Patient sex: M
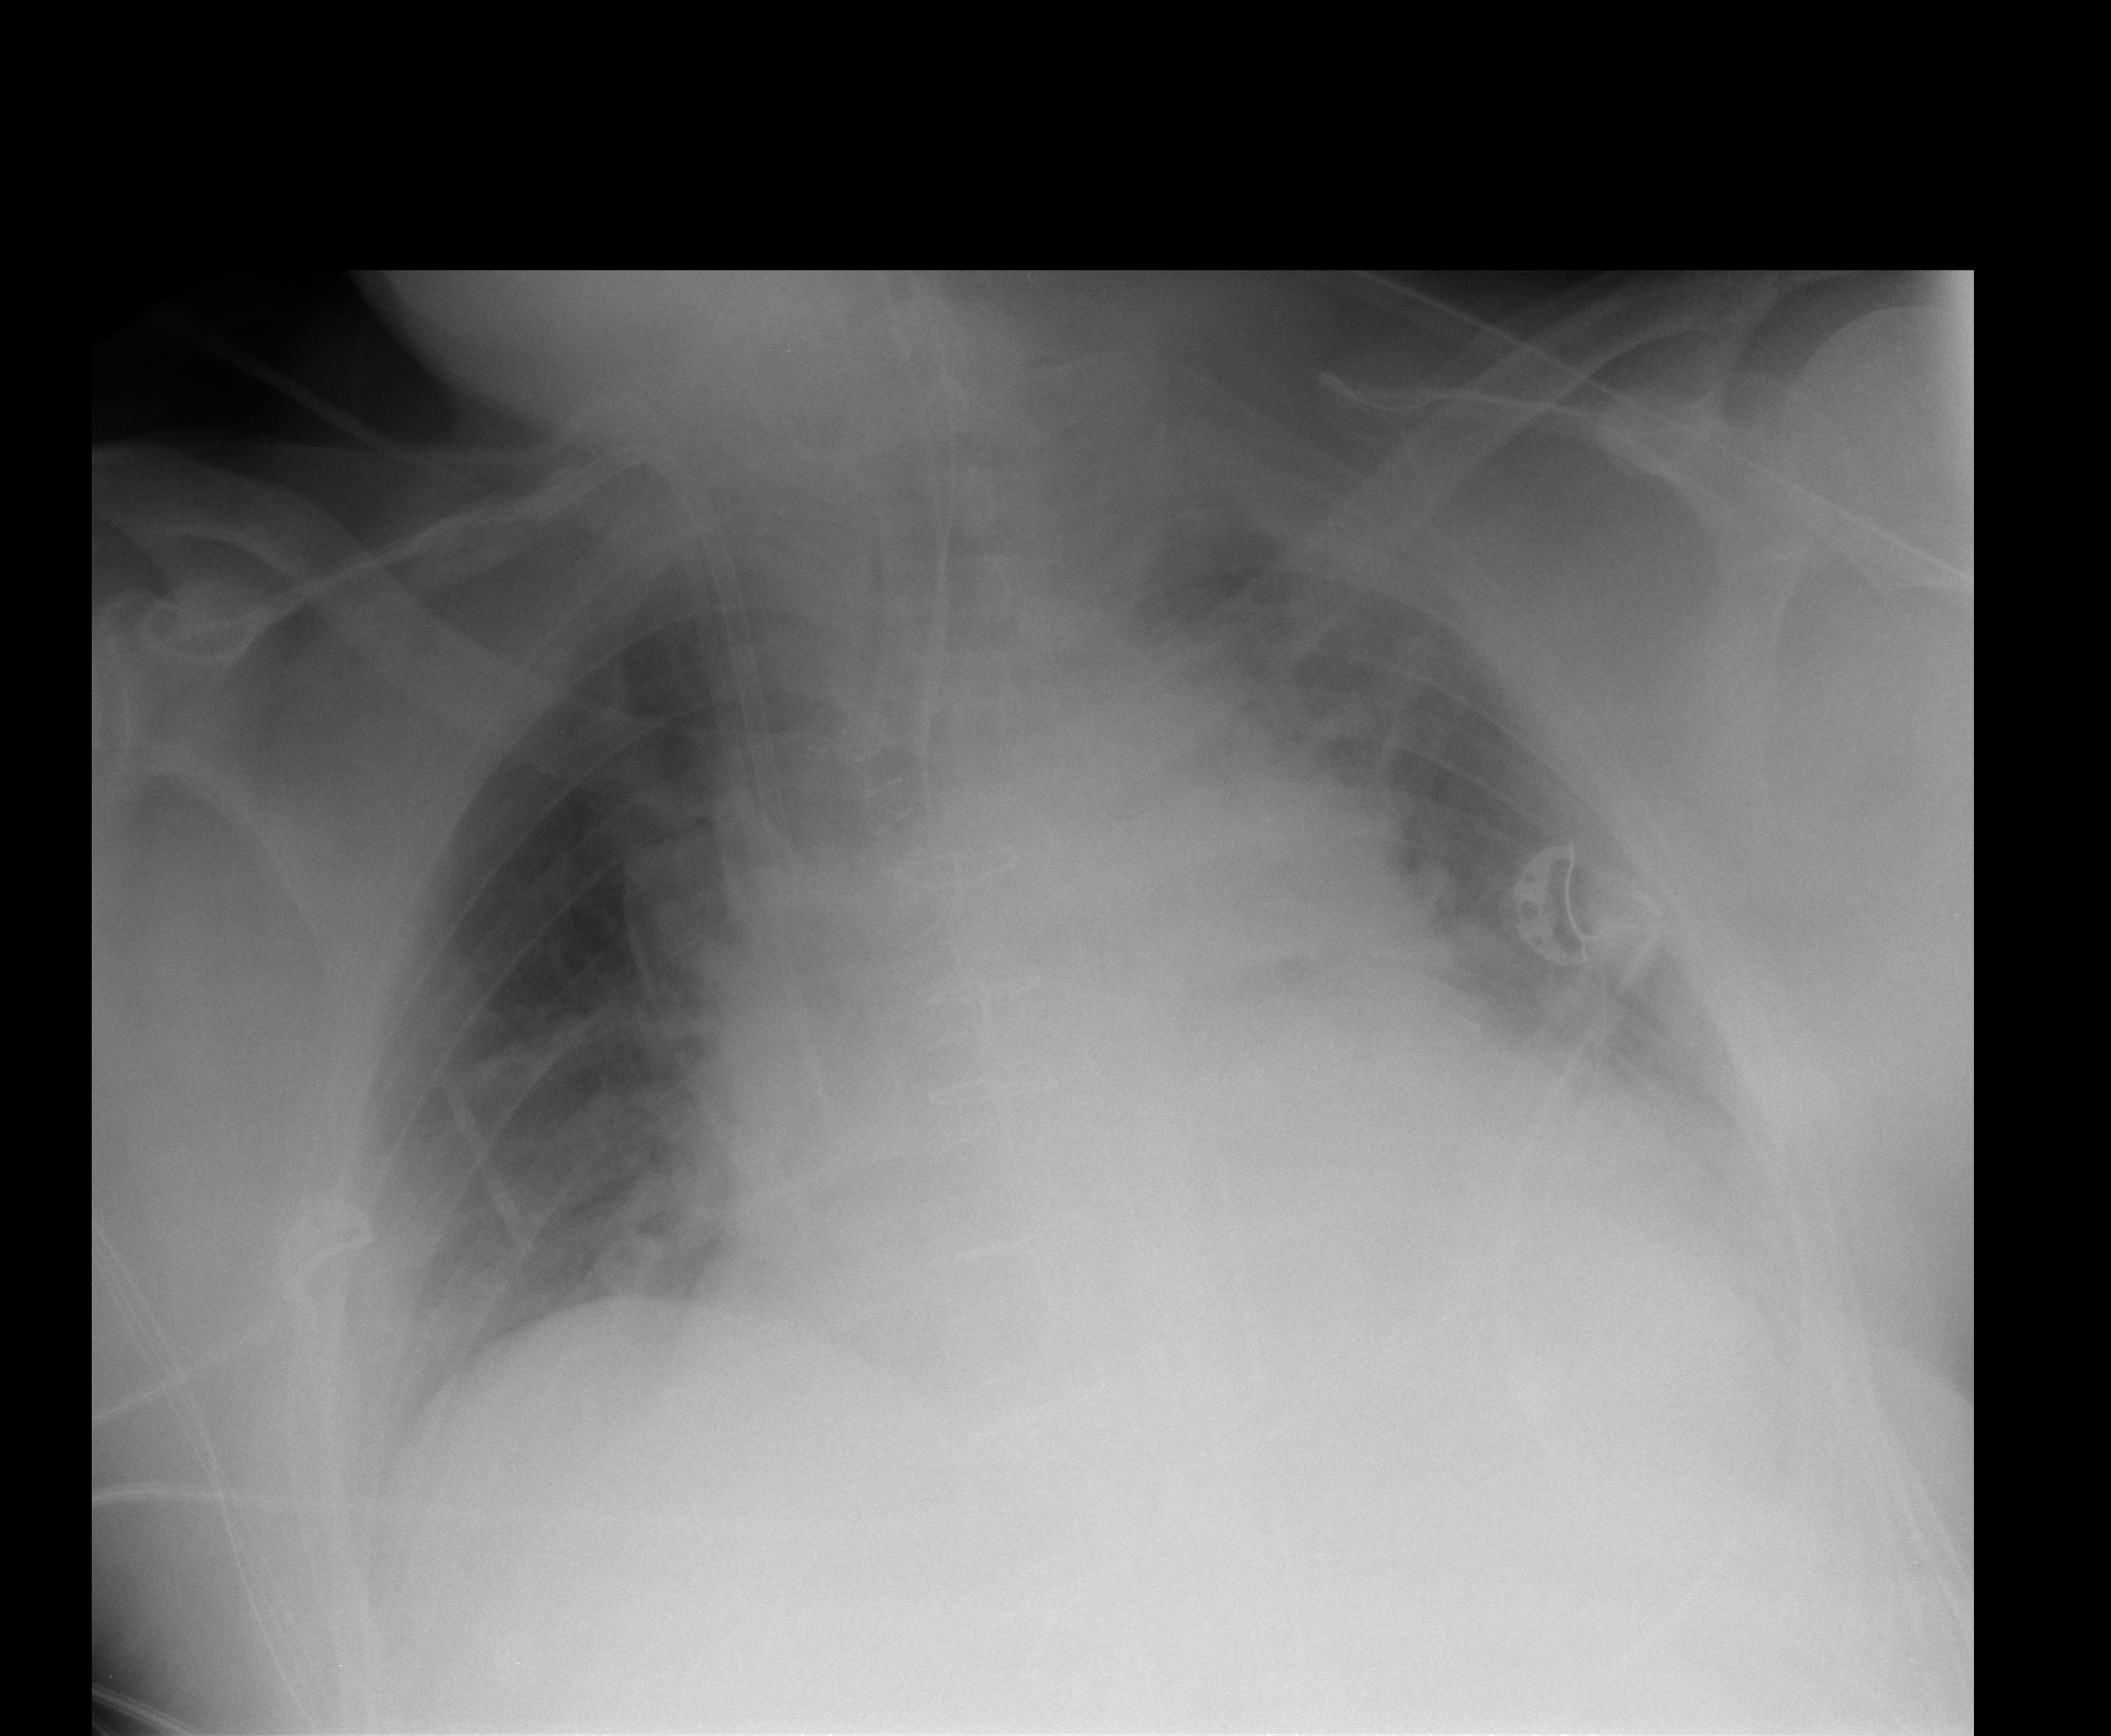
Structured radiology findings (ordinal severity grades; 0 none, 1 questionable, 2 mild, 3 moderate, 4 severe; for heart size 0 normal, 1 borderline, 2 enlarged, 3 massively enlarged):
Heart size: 2
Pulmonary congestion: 2
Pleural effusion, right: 2
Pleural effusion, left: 2
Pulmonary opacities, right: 0
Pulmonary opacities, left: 0
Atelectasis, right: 2
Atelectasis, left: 2